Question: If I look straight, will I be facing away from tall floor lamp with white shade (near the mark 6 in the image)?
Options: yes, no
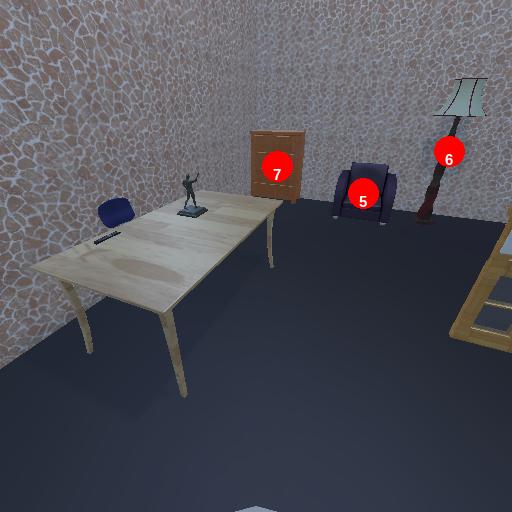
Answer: yes